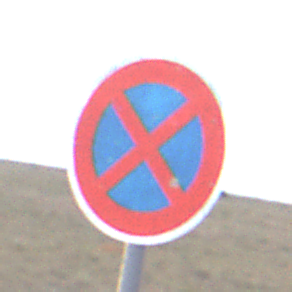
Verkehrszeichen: AbsolutesHalteverbot
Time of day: SunriseSunset
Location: Outdoor (Nature)
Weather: Overcast
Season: NotSpecified
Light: Natural